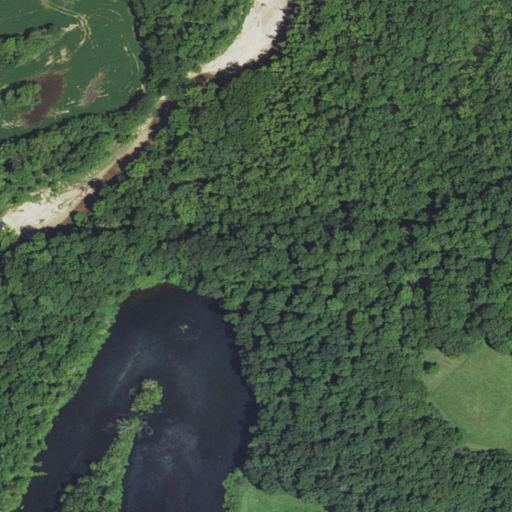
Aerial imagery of ridge(s) in Missouri named Devils Backbone containing deciduous forest, open water, cultivated crops, pasture, grassland, and woody wetlands